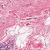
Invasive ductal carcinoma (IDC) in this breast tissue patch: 0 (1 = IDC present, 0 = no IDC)